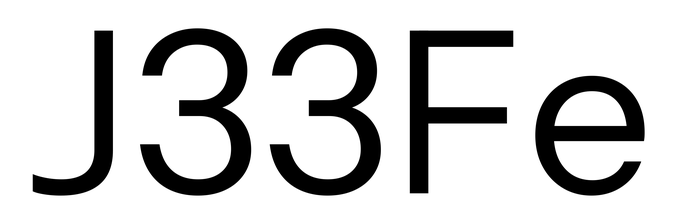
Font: InstrumentSans_Regular